Breast ultrasound image
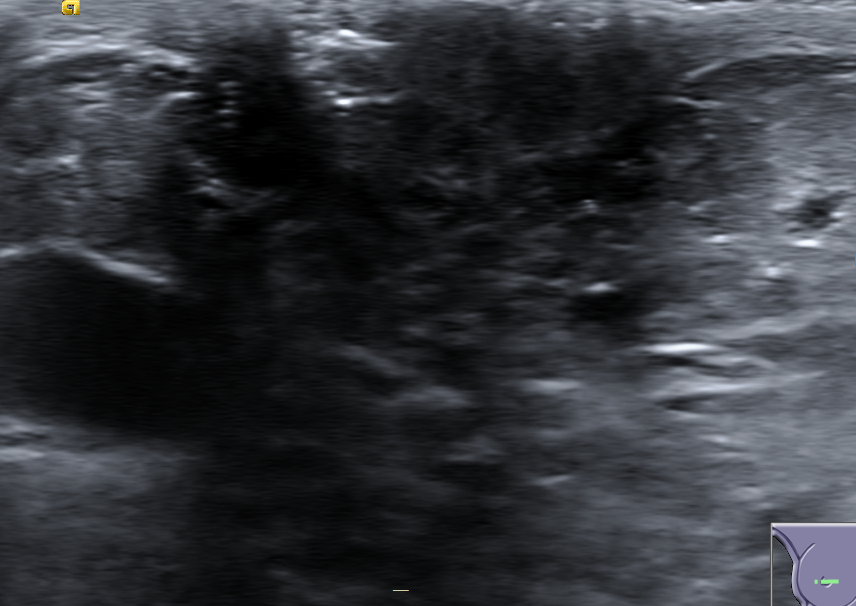
Diagnosis: normal